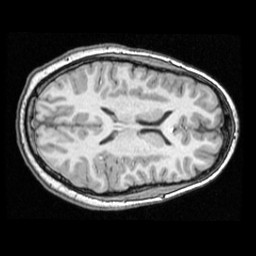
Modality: T1w
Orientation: axial
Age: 13
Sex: male
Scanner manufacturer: ge
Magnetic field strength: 1.5 T
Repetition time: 0.03333 s
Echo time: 0.008 s